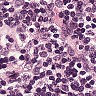
Metastatic tissue present: no